Field crop: maize
Growth stage: 2
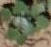
Species: chenopodium